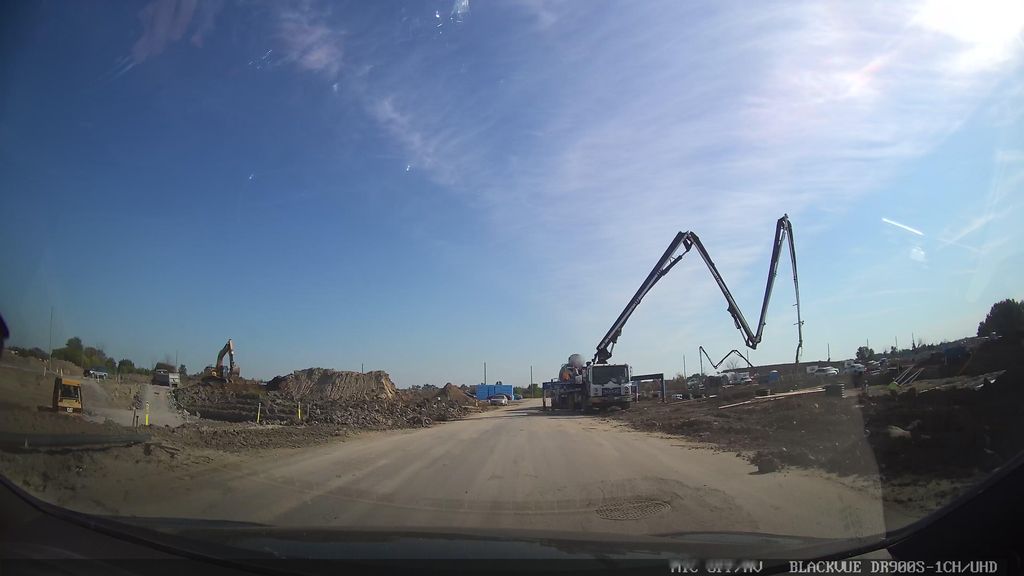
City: ottawa-gatineau